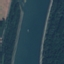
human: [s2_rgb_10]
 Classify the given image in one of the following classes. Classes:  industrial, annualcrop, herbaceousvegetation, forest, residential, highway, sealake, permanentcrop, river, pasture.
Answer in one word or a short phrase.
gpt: River